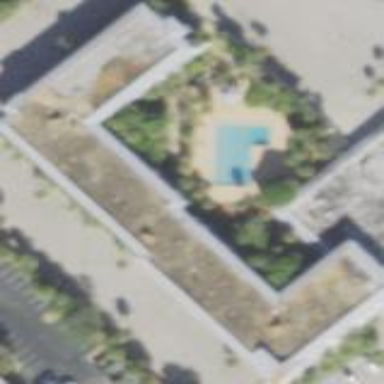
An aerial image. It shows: Hotel building.